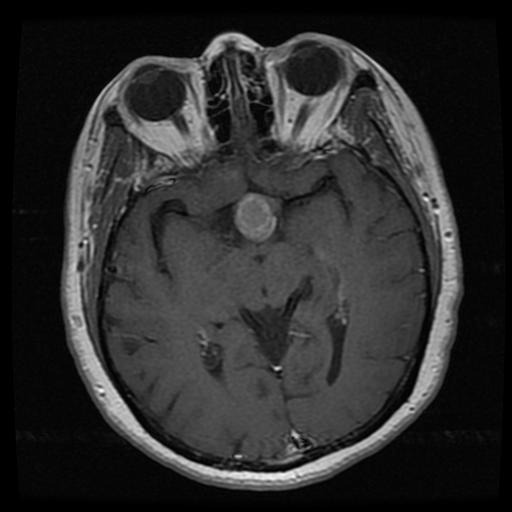
Label: pituitary